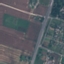
Land use / land cover: Highway